RGB frame:
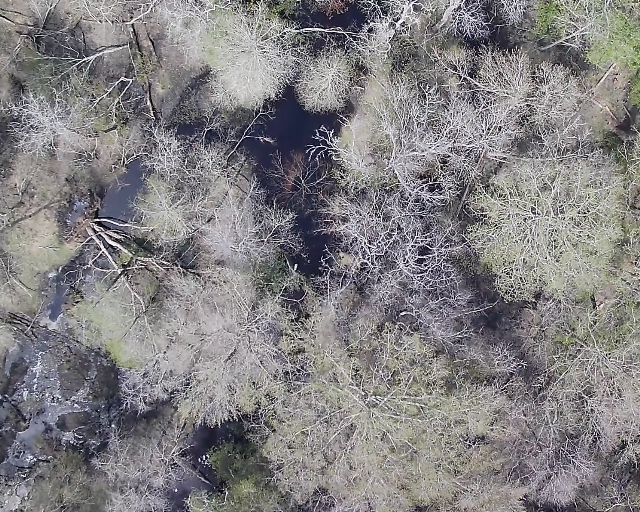
Thermal frame:
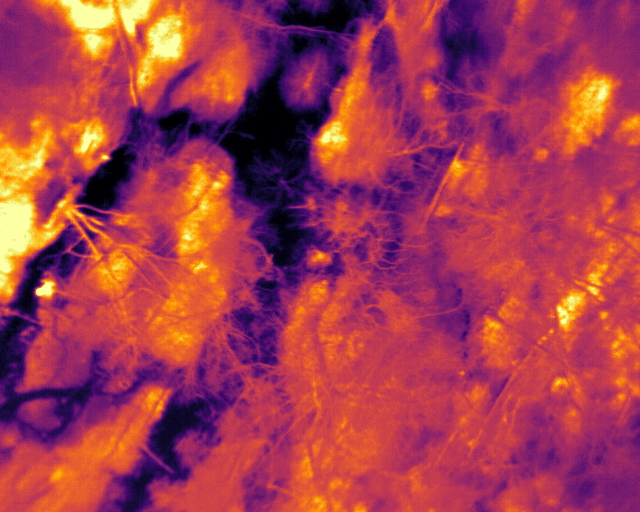
Captured: 2026-02-26 03:45:57
Pixels at or above 80 °C: 0 (fraction of frame: 0)